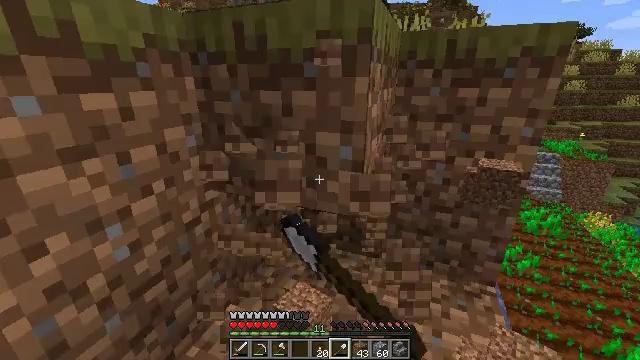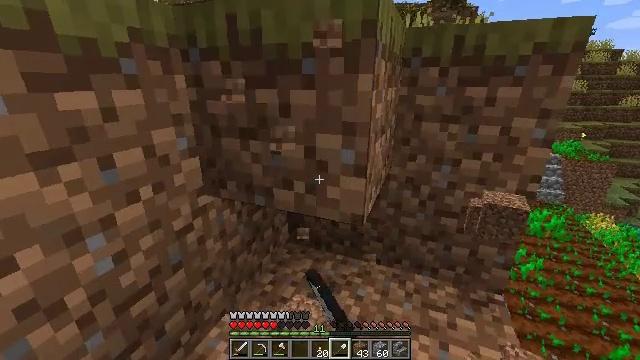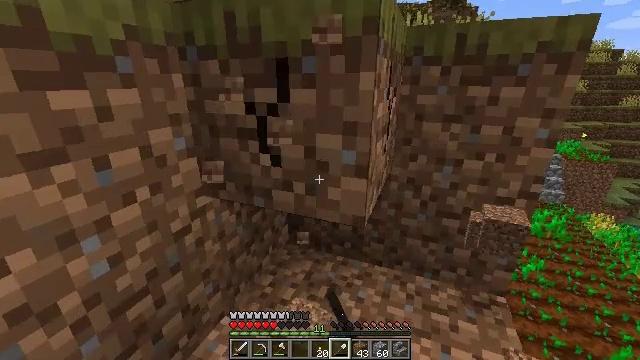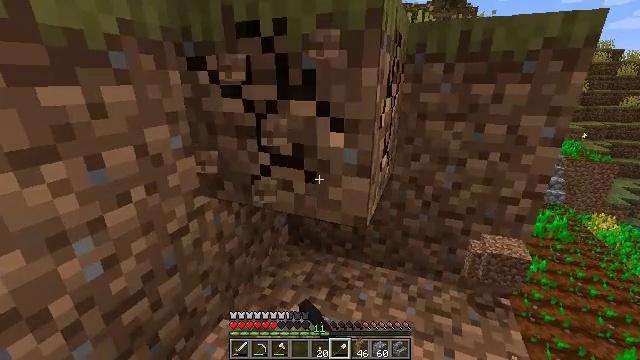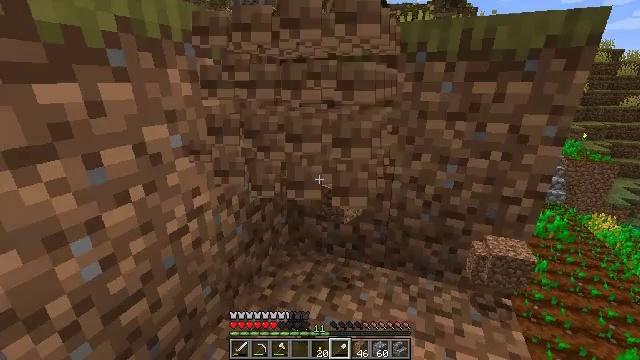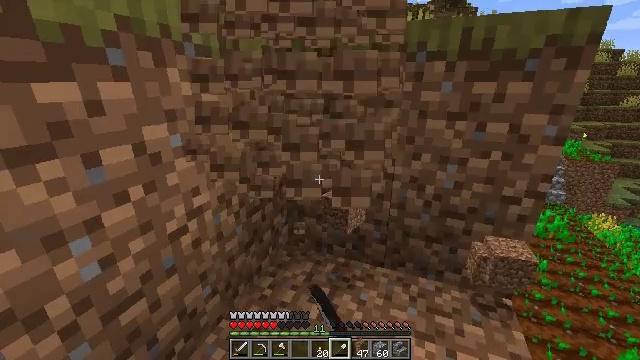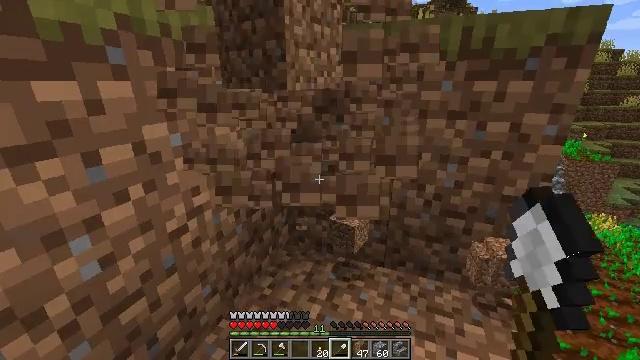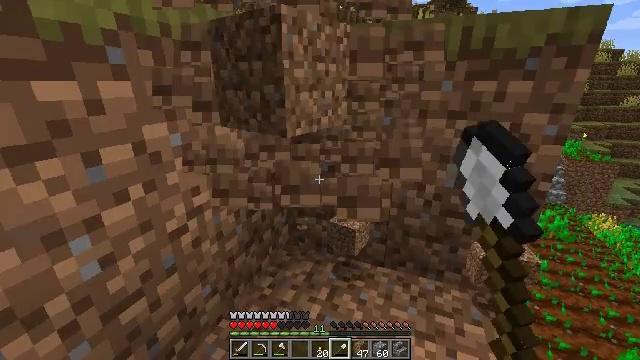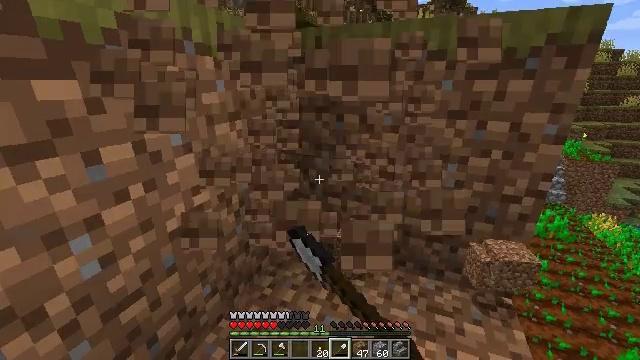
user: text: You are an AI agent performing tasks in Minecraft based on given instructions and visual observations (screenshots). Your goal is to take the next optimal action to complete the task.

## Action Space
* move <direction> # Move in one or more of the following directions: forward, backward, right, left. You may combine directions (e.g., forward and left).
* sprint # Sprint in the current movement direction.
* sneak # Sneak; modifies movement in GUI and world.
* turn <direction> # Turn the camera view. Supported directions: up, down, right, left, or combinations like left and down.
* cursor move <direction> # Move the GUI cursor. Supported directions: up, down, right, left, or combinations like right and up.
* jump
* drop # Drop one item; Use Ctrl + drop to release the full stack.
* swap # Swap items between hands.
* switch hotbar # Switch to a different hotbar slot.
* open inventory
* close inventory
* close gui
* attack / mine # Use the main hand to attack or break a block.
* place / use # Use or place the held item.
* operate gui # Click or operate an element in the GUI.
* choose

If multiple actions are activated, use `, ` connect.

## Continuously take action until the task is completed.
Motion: motion action
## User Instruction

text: Break the grass block.
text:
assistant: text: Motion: attack / mine
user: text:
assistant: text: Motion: attack / mine
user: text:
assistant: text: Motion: attack / mine
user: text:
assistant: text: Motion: attack / mine
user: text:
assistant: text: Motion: attack / mine
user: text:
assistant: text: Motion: attack / mine
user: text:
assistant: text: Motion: attack / mine
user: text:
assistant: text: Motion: attack / mine
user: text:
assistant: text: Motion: attack / mine